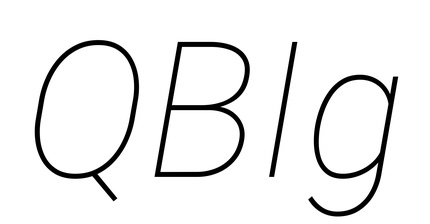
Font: Roboto-Italic_Thin_Italic